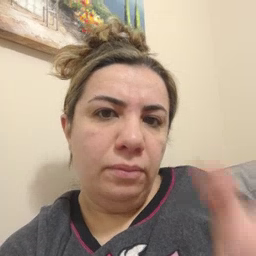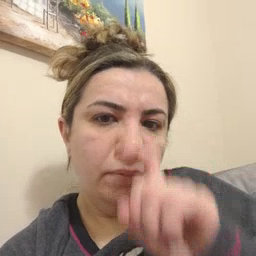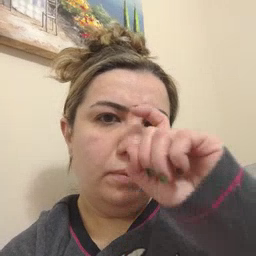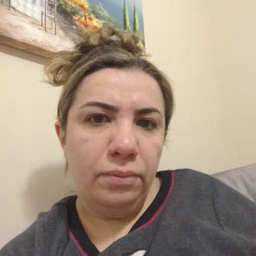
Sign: doll